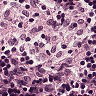
Metastatic tissue present: no